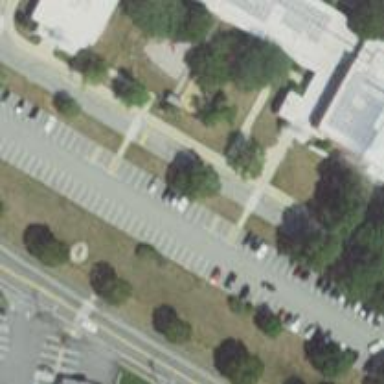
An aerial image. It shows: Parking space is available.